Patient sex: F
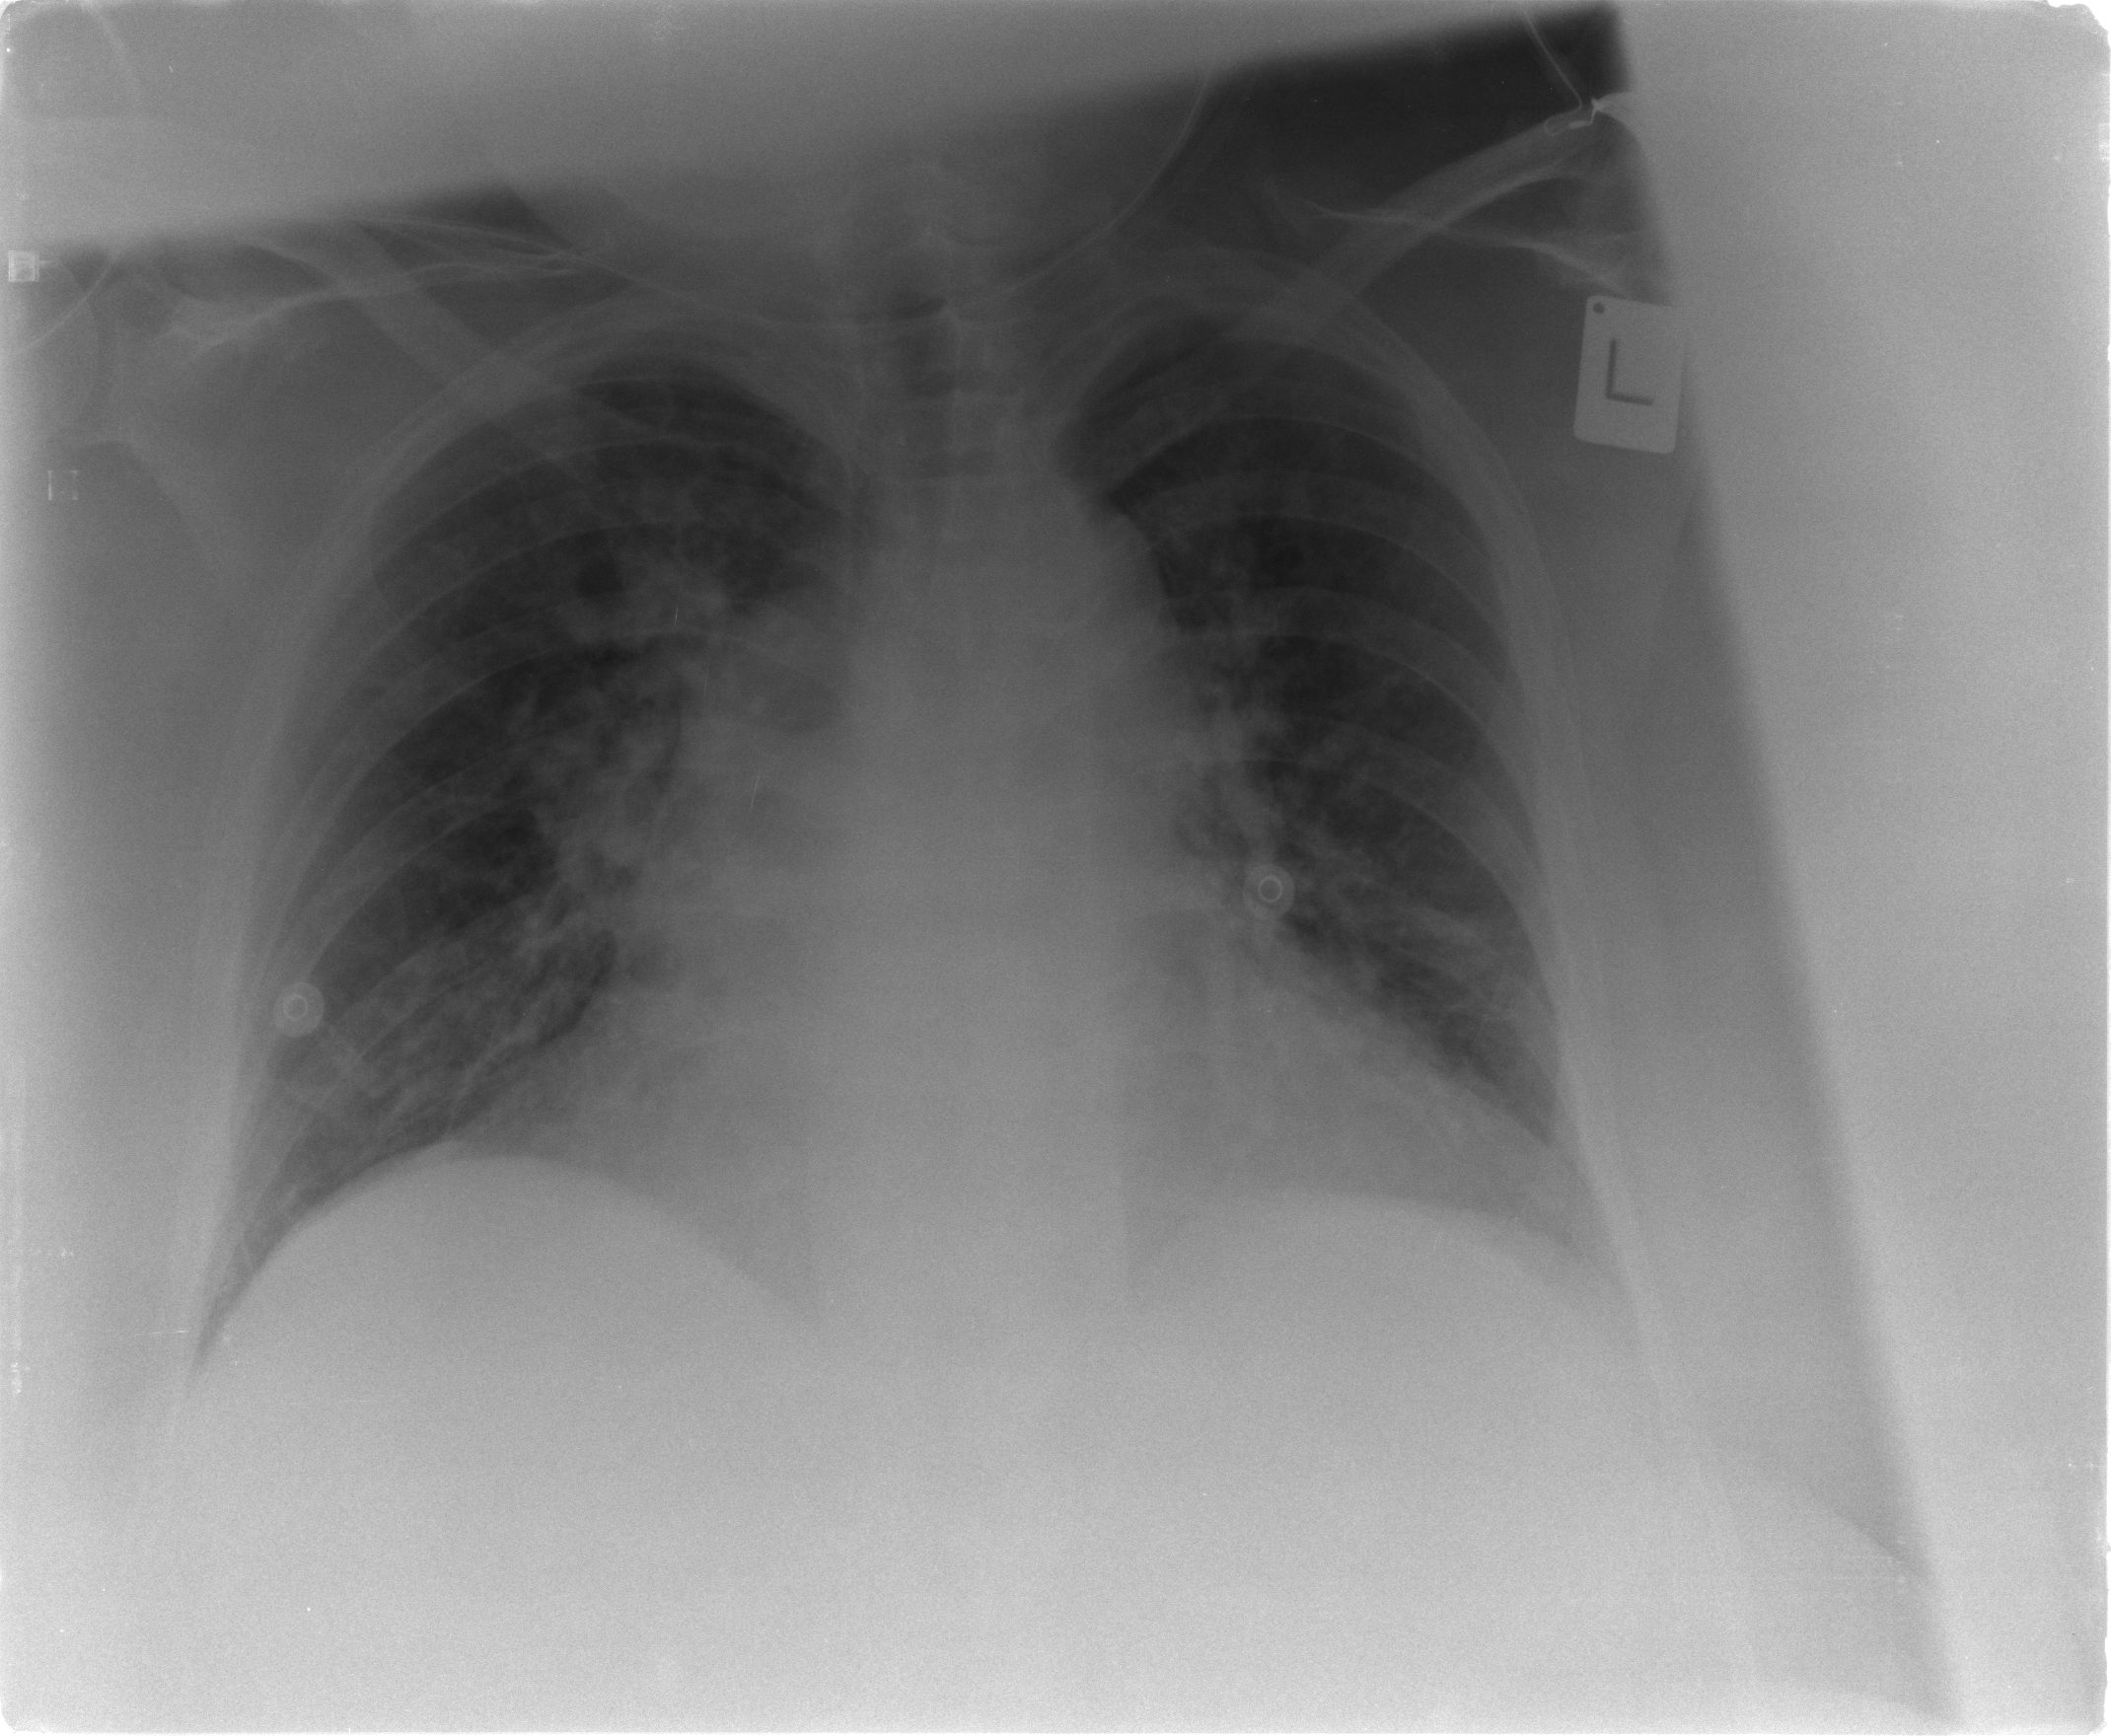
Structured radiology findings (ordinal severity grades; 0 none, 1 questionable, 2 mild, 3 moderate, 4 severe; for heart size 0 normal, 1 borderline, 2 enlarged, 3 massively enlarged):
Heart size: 2
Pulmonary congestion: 3
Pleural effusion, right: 0
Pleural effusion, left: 0
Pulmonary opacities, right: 1
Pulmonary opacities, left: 1
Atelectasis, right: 2
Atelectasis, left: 2